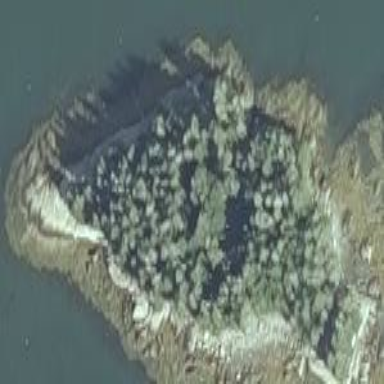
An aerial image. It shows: Island with natural coastline.